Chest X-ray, PA view. Patient: 51 years old, sex M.
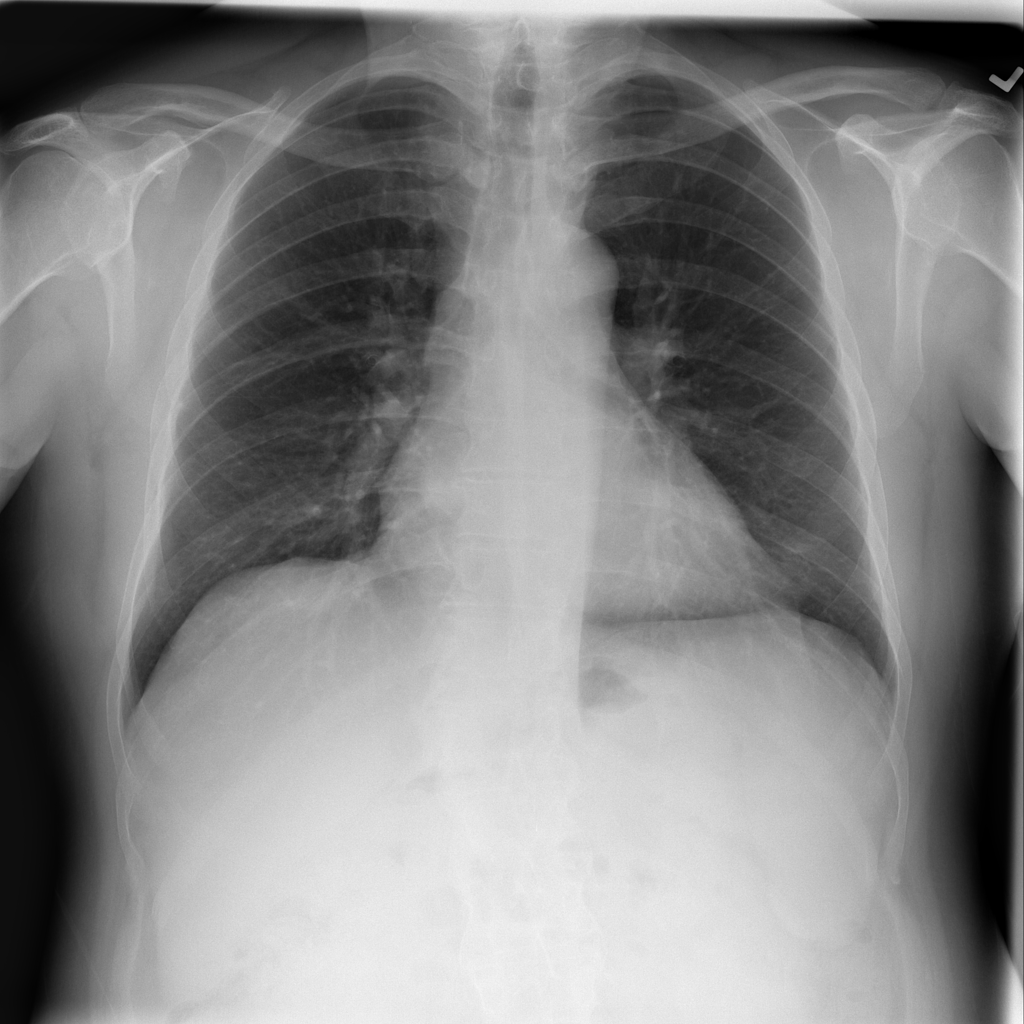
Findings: No Finding